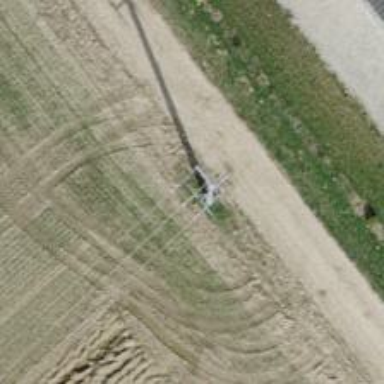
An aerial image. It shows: Concrete power pole.